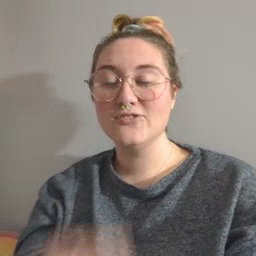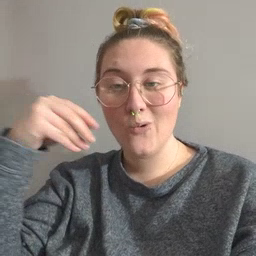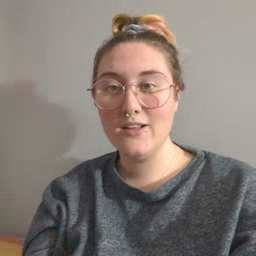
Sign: store